Question: everyone!
I need this layout position for my application in Sencha Touch 2.

Code with xtype: 'panel' working correctly
'''
items: [
{
xtype: 'panel',
docked: 'left',
items: [
{
xtype: 'panel',
docked: 'top',
html: '1'
},
{
xtype: 'panel',
docked: 'top',
html: '2'
}
]
},
{
xtype: 'panel',
docked: 'top',
html: '3'
}
]
'''
But if I replace one panel to xtype: 'list'
'''
items: [
{
xtype: 'panel',
docked: 'left',
items: [
{
xtype: 'panel',
docked: 'top',
html: '1'
},
{
xtype: 'list',
docked: 'top',
store: 'mystore',
itemTpl:'<div>{Caption}</div>'
}
]
},
{
xtype: 'panel',
docked: 'top',
html: '3'
}
]
'''
it not show in browser, only panels with xtype: 'panel' are shown. What am I doing wrong?
Thank you.
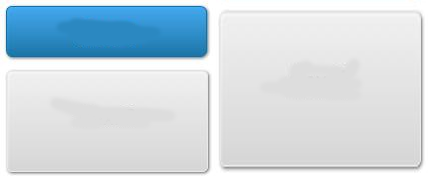
Answer: try absolute position
'''
{
xtype: 'list',
docked: 'top',
top: 0,
bottom: 0,
left: 0,
right: 0,
store: 'mystore',
itemTpl:'<div>{Caption}</div>'
}
'''
Agree, it is one of unpleasant quirks of Touch 2.
Cheers, Oleg